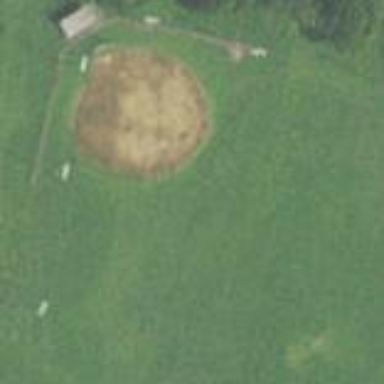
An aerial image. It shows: Baseball pitch for leisure and sports activities.